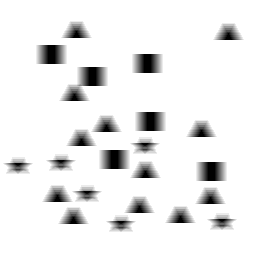
Squares: 6
Triangles: 12
Stars: 6
Total shapes: 24